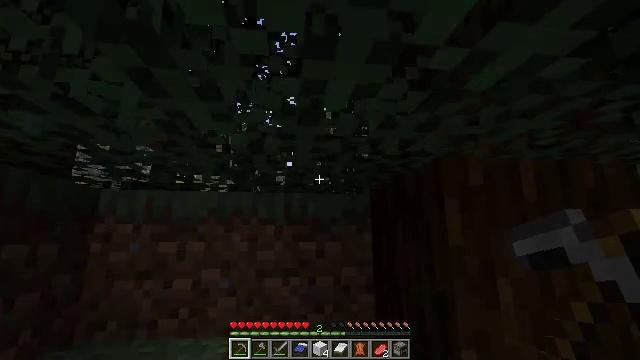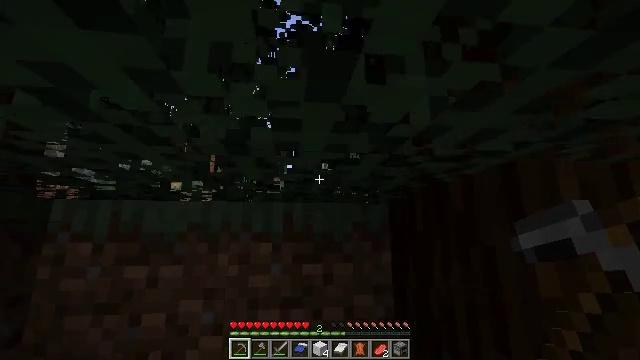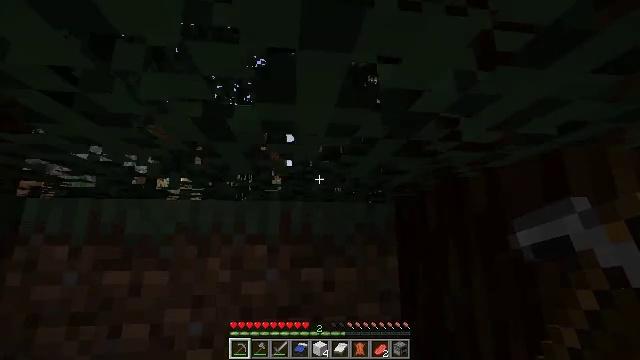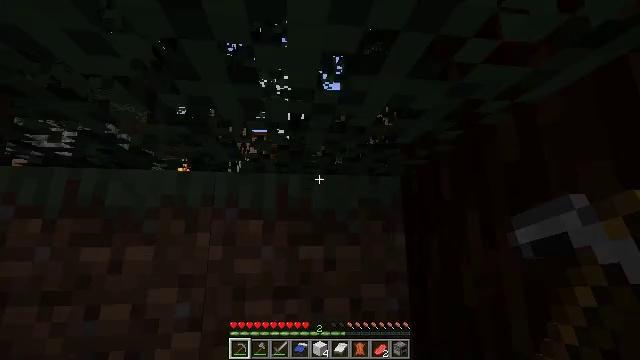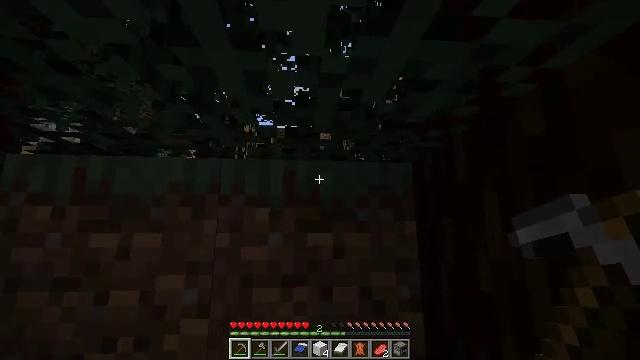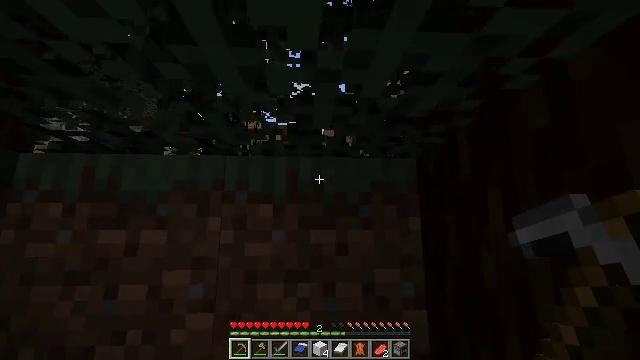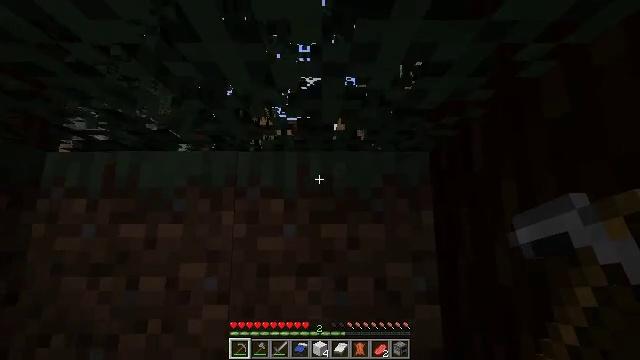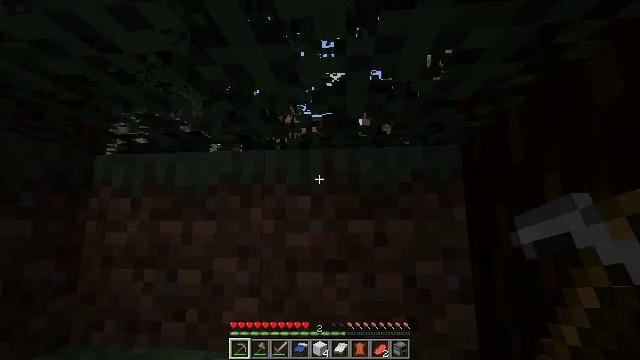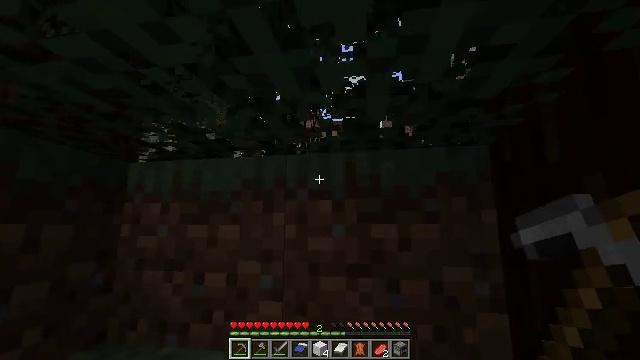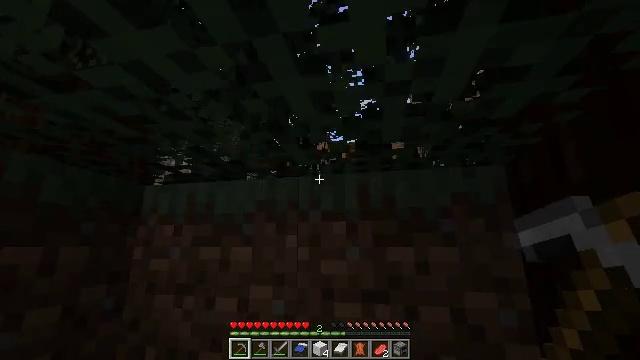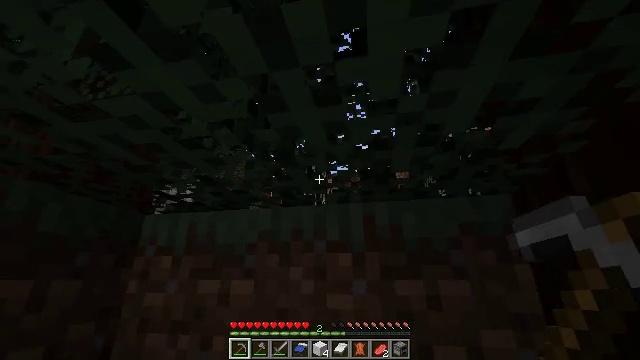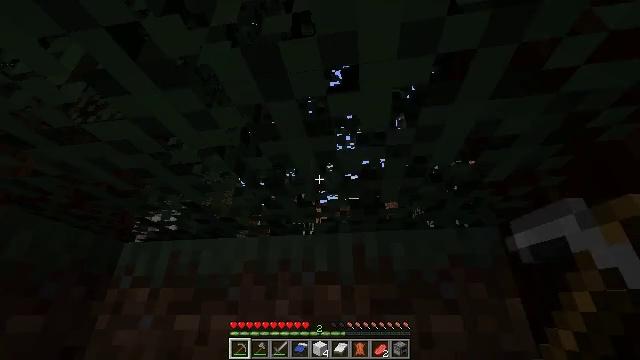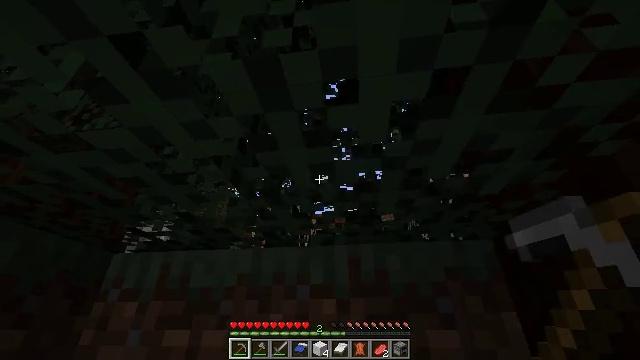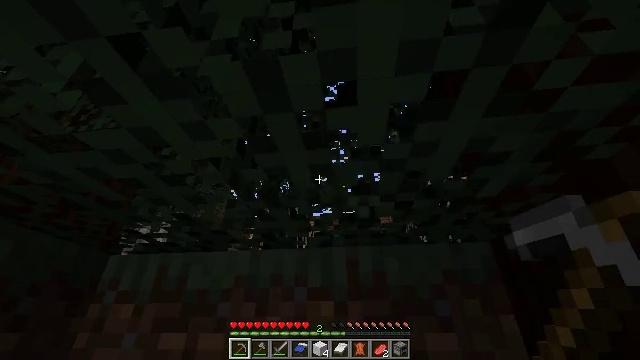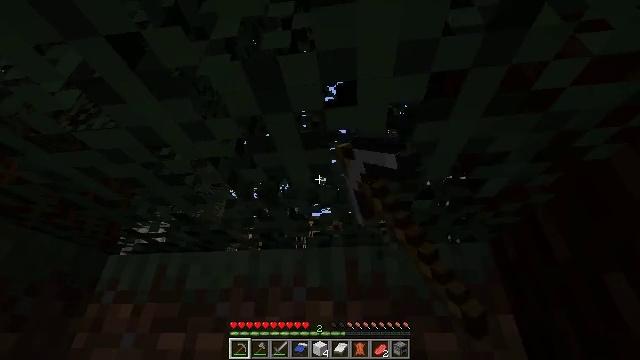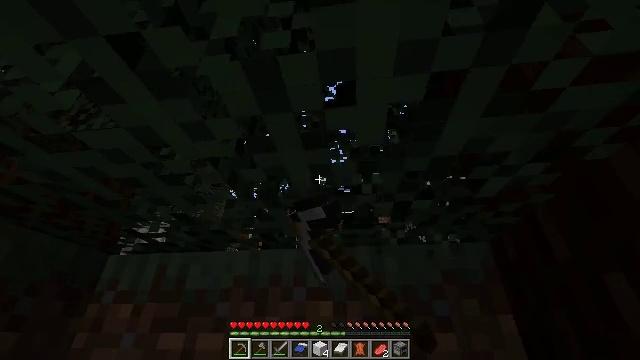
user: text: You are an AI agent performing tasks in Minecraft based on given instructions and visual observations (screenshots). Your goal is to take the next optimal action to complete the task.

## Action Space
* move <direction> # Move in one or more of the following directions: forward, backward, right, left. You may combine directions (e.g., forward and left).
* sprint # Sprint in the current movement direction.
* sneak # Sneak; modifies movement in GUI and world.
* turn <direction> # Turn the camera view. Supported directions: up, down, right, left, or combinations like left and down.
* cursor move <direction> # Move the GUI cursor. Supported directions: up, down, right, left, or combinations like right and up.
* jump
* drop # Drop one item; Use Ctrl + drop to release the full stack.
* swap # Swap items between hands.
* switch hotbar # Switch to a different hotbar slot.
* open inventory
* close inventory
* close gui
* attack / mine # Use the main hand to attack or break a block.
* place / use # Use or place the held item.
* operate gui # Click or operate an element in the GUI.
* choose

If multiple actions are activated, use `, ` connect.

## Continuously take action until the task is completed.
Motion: motion action
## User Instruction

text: Gather spruce leaves to collect foliage.
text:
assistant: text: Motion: move forward, jump
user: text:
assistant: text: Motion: move forward, jump
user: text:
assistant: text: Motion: move forward, jump
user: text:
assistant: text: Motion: move forward, turn left, jump
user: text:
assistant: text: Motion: move forward, turn left
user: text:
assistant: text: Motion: move forward, turn left and down
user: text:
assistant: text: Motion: move forward, turn left
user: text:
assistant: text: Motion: move forward, turn left
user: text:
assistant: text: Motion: move forward, turn left and up
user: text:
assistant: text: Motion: turn up
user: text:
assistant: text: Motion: turn right and up
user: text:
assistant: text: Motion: turn right and up
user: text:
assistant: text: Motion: attack / mine
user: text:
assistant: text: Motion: attack / mine
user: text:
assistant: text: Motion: attack / mine
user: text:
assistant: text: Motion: attack / mine
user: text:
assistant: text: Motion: attack / mine
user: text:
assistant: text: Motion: attack / mine
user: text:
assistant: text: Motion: attack / mine
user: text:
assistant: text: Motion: attack / mine
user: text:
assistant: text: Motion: attack / mine
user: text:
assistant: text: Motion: attack / mine
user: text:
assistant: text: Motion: attack / mine
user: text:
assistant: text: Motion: attack / mine
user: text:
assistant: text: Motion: turn left and up, attack / mine
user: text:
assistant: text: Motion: turn left and up, attack / mine
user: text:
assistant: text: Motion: turn left and up
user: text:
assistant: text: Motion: turn up
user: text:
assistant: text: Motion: no_op
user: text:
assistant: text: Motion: attack / mine